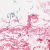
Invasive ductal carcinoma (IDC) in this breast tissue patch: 0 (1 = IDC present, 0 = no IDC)